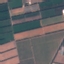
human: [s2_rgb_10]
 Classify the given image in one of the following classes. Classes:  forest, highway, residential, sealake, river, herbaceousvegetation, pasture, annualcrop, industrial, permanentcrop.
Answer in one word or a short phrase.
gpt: PermanentCrop